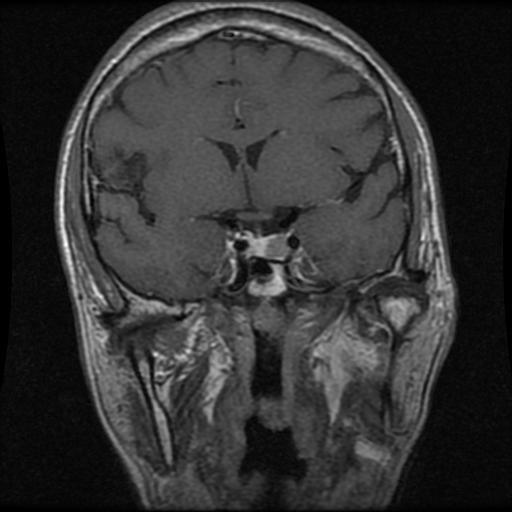
Label: pituitary